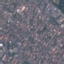
Label: Residential